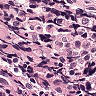
Metastatic tissue present: no